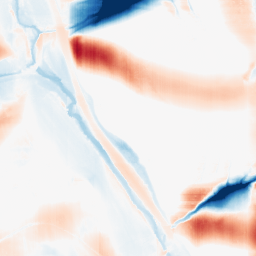
Category: morphological
Decomposition family: morphological_square
Decomposition parameters: operation: average
size: 50
Upsampling method: edge_directed
Upsampling parameters: scale: 4
Upsampling scale: 4